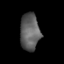
Tissue: prostate
Cell type: T cells
Senescence score: 0.2539
Nuclear area (px): 710
Mean DAPI intensity: 94.507